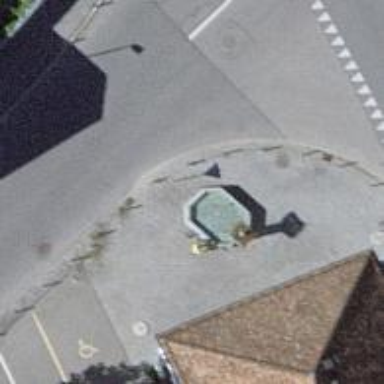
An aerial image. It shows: Beautiful fountain.